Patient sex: F
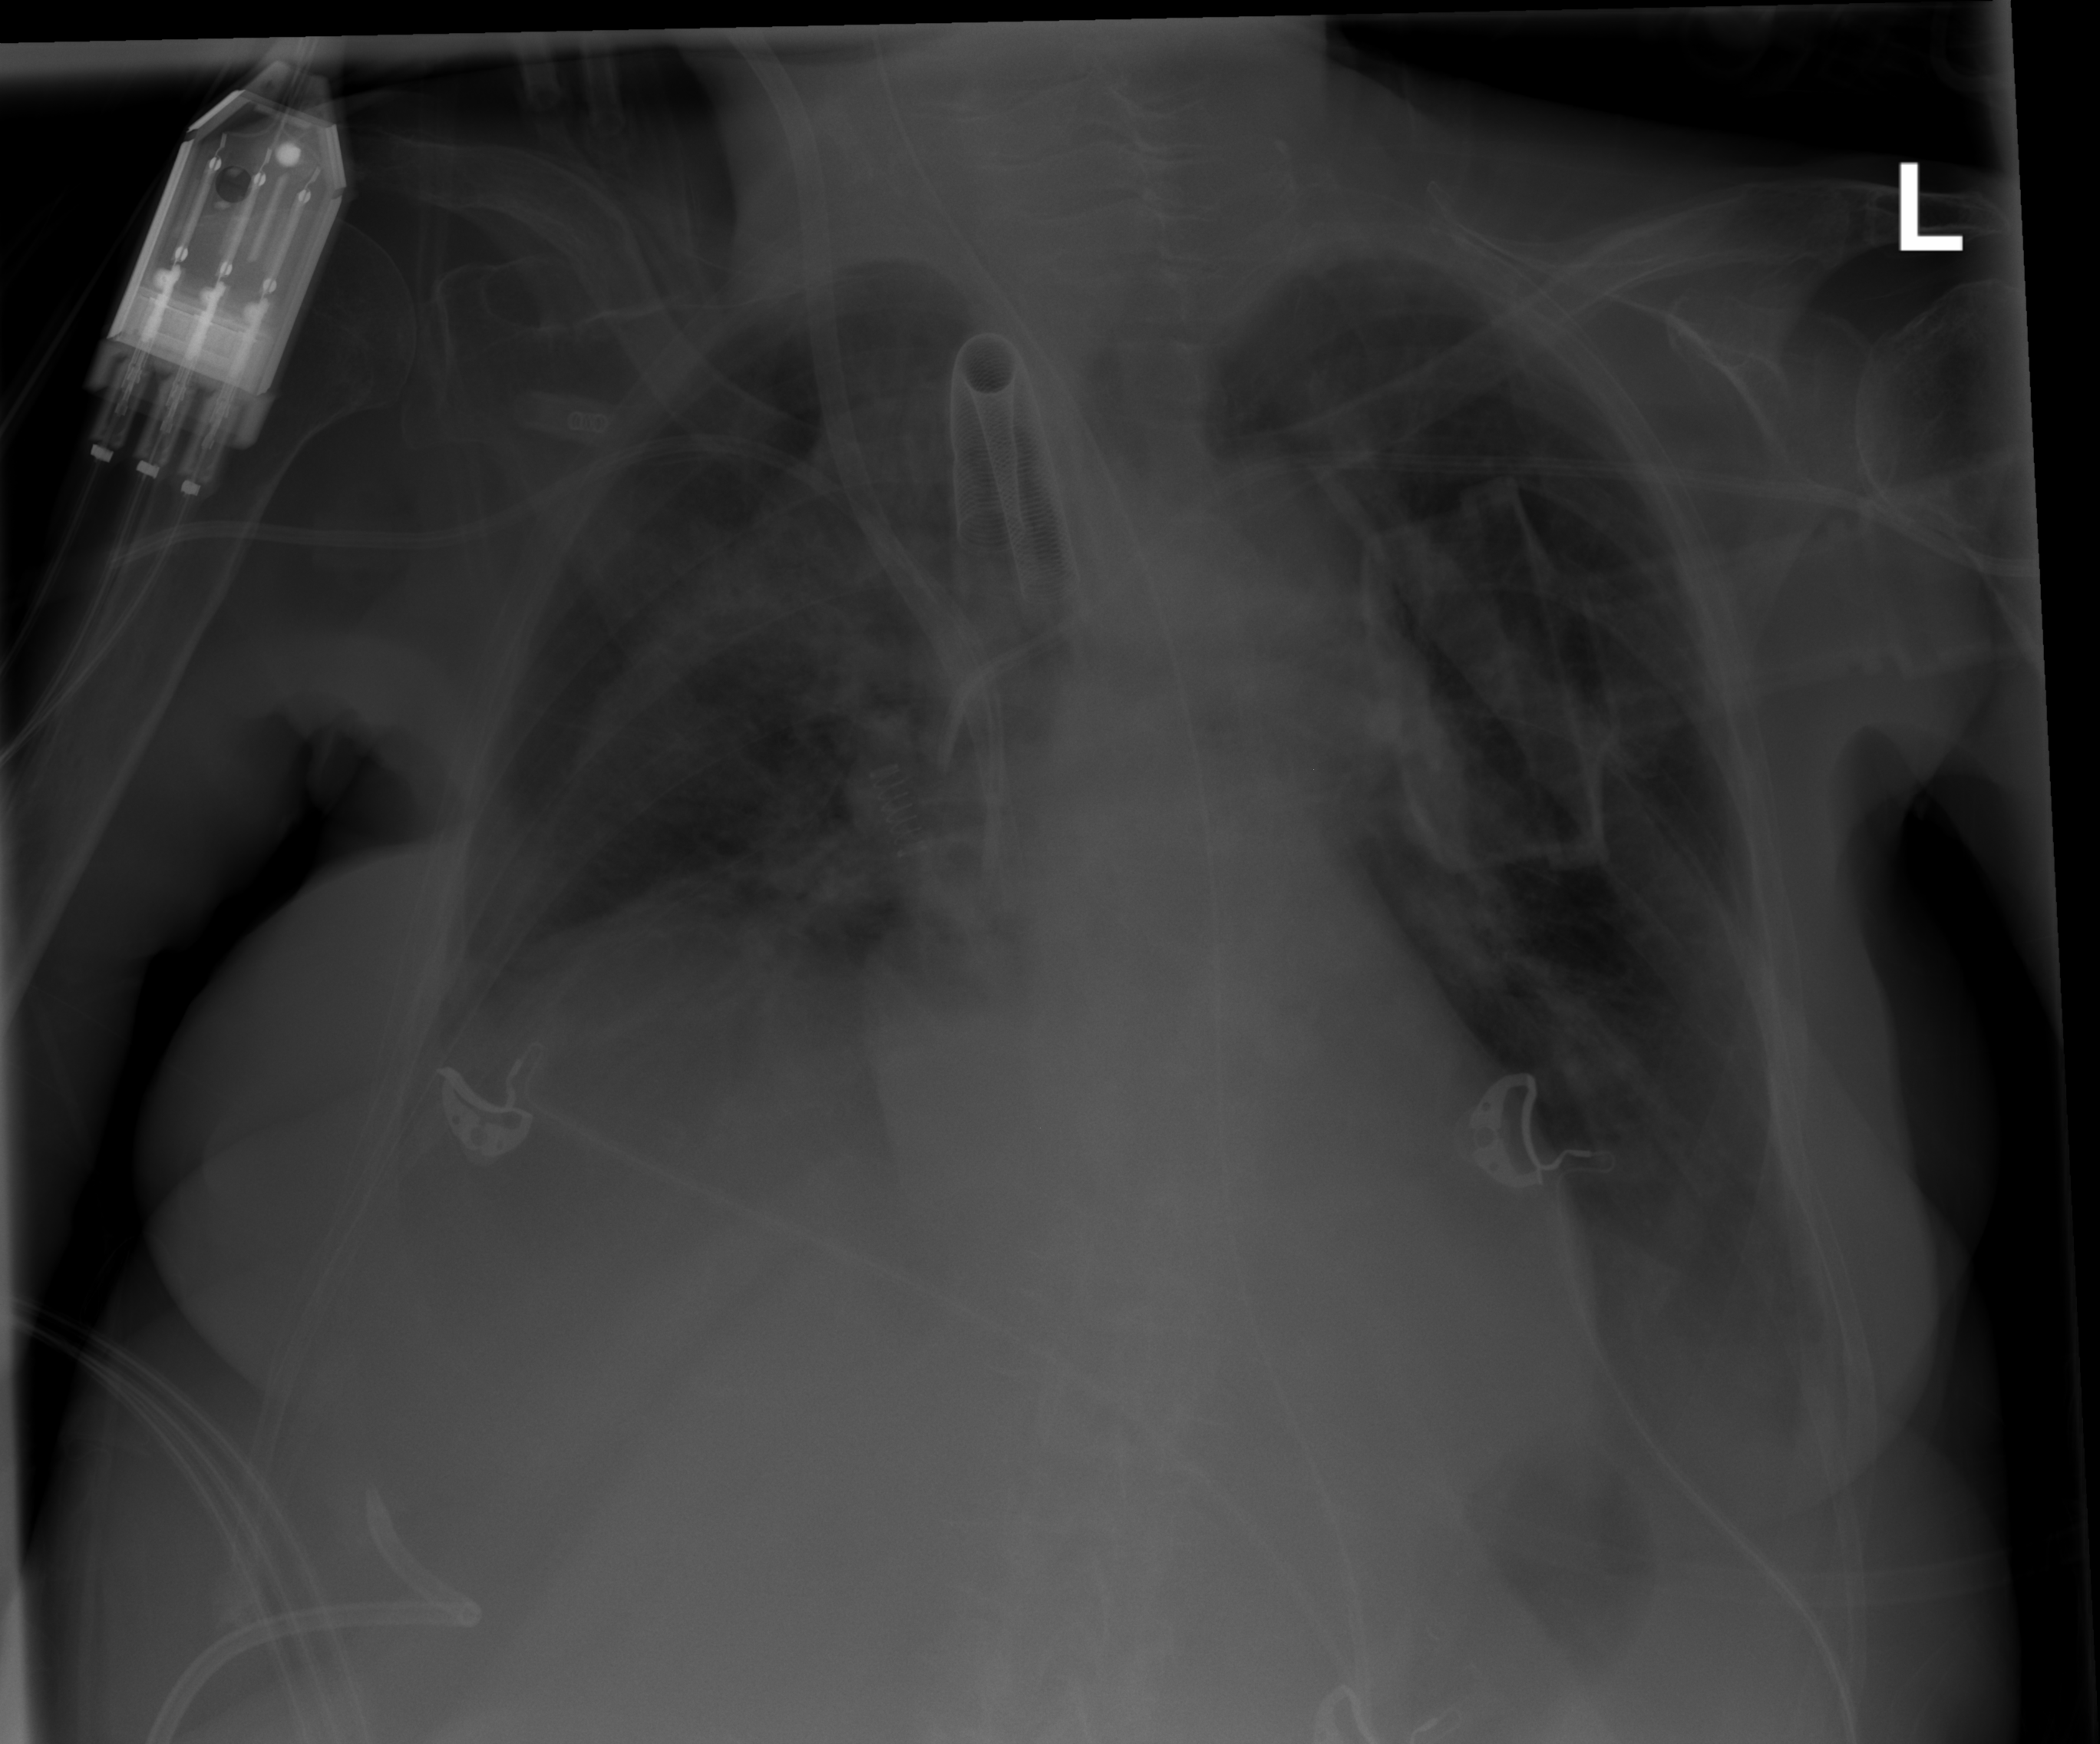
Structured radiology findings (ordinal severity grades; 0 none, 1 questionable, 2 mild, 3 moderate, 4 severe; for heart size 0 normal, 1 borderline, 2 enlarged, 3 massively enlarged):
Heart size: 0
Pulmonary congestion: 2
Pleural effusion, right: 2
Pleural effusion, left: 2
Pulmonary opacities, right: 1
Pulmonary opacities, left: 0
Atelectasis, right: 2
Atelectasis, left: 2